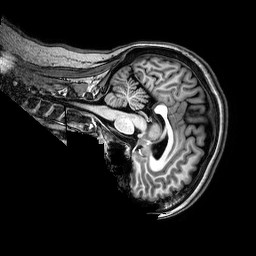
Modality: T1w
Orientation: sagittal
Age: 33
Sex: female
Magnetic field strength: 3 T
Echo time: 0.0038 s